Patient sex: F
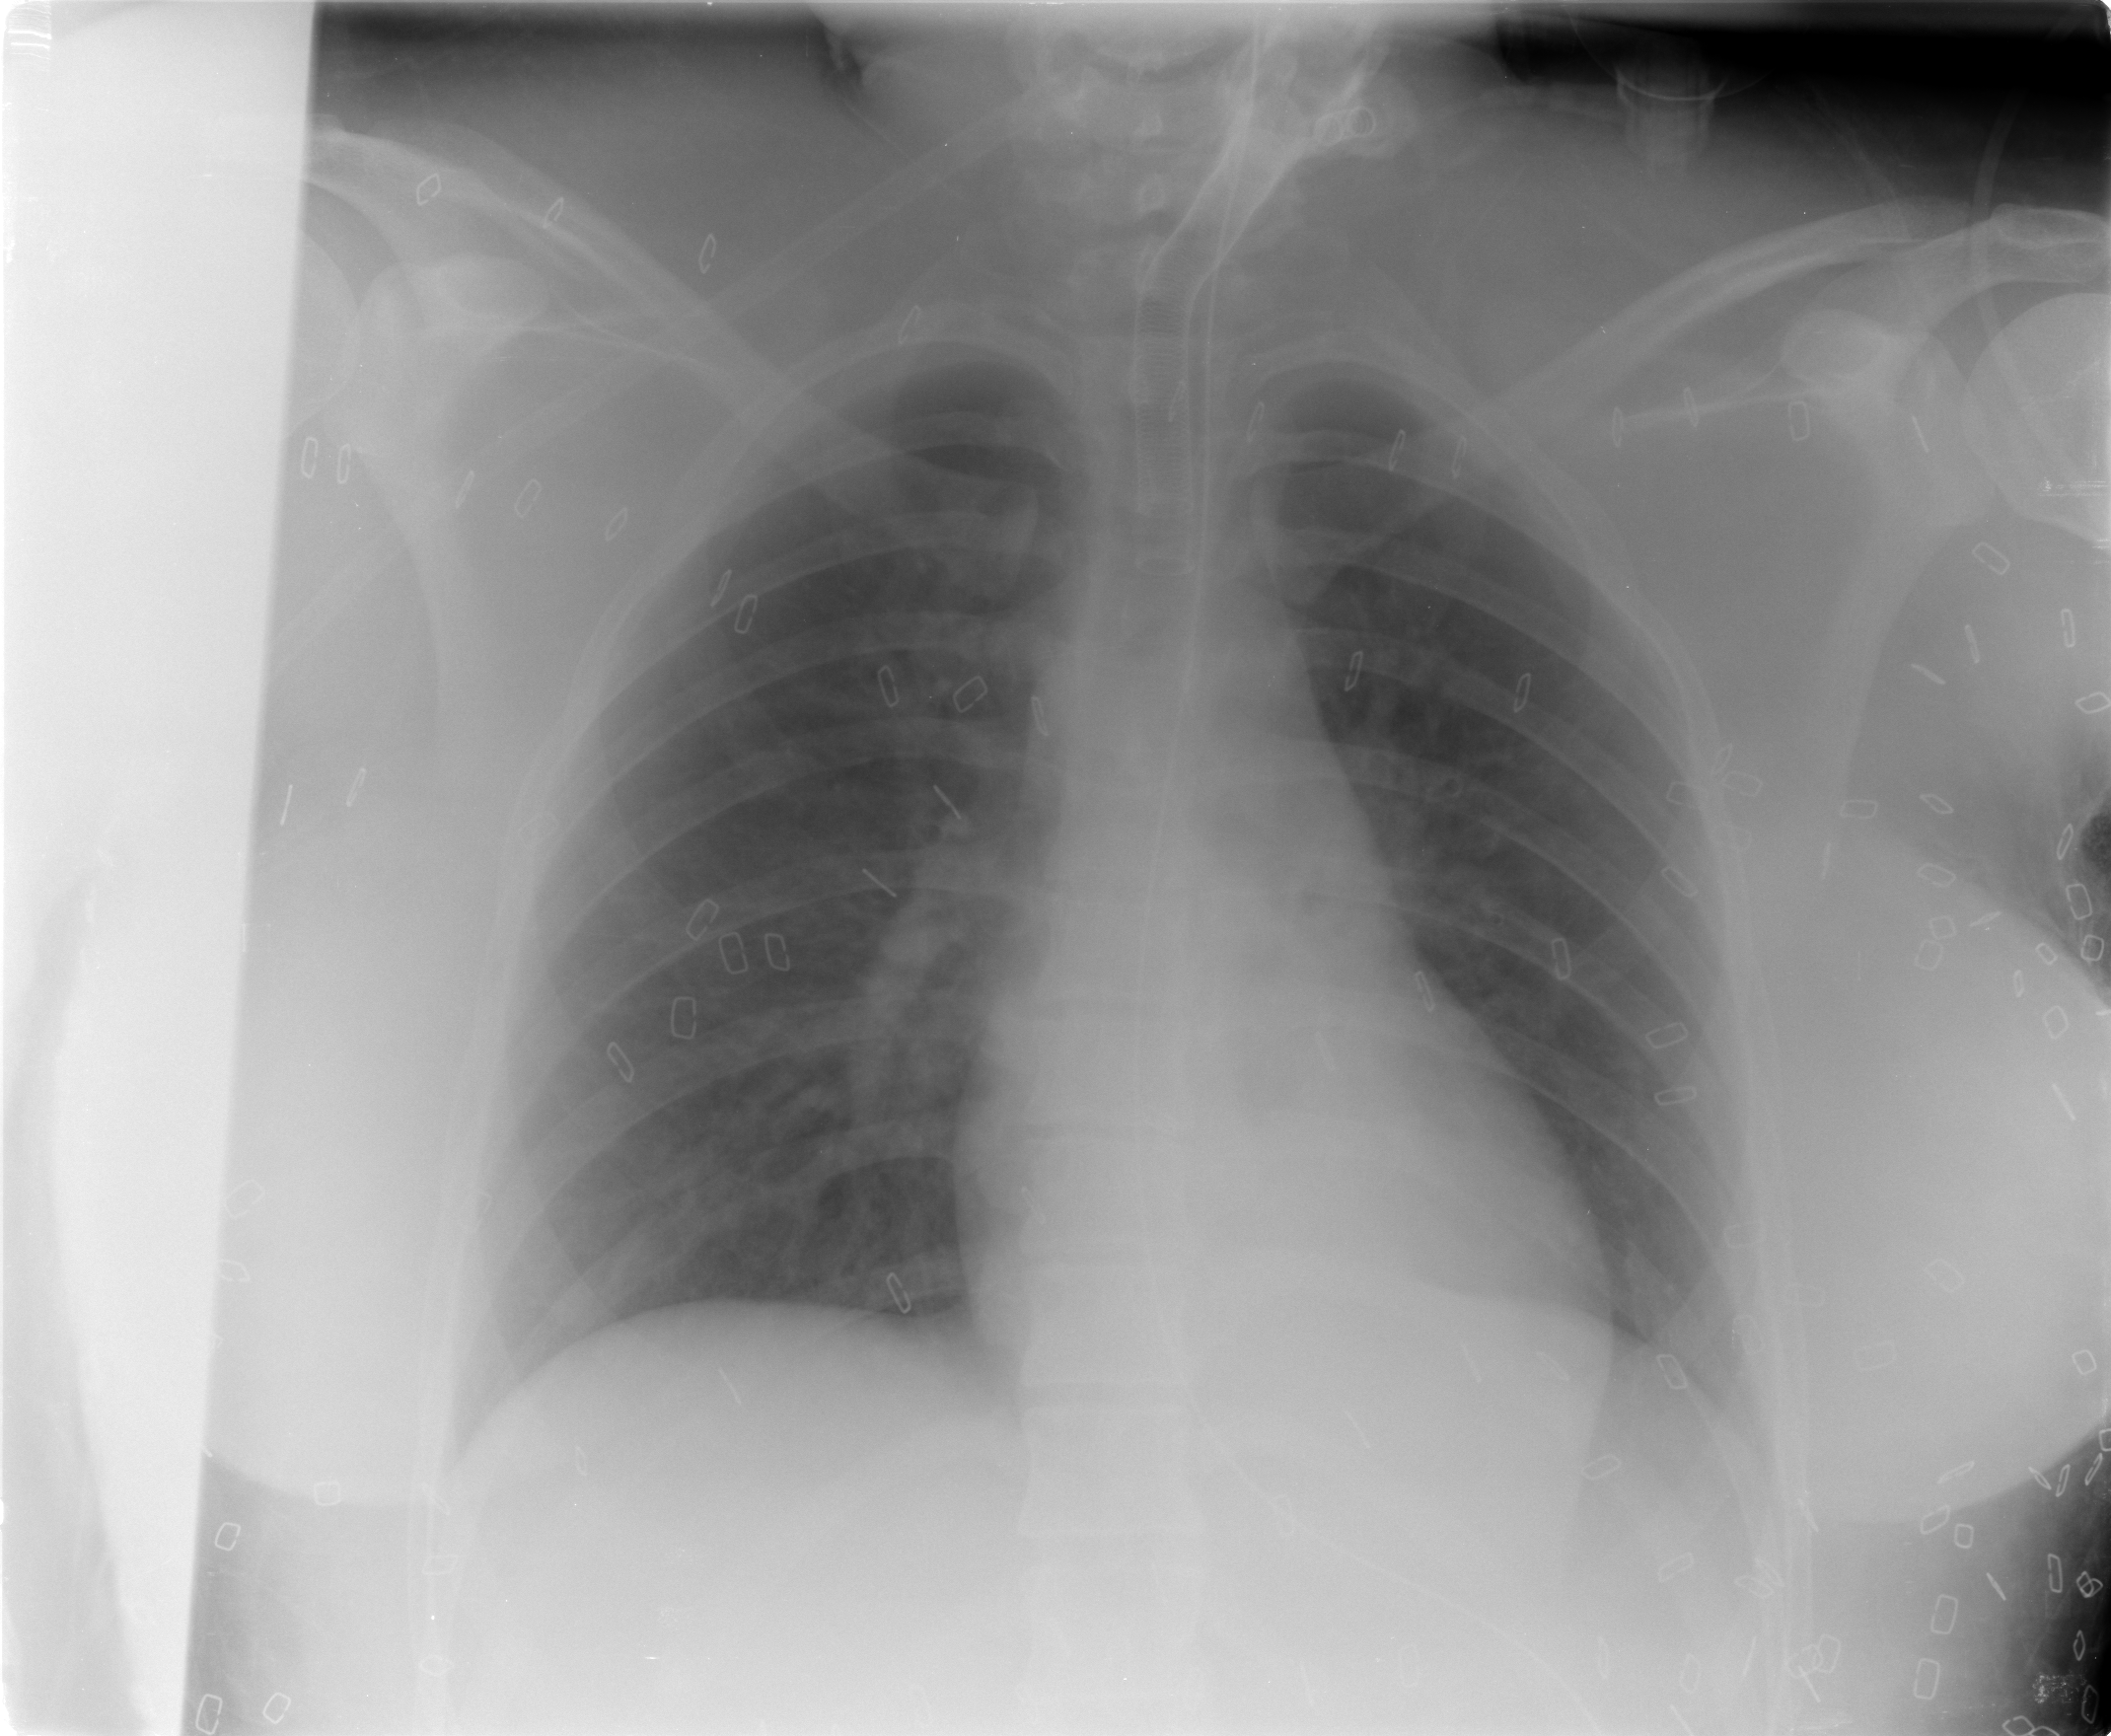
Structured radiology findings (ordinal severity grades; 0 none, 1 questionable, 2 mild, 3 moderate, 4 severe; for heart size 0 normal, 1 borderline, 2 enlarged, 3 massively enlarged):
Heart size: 0
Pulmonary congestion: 0
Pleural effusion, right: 0
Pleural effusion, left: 0
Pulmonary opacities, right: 2
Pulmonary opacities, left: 2
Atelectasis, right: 2
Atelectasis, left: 0